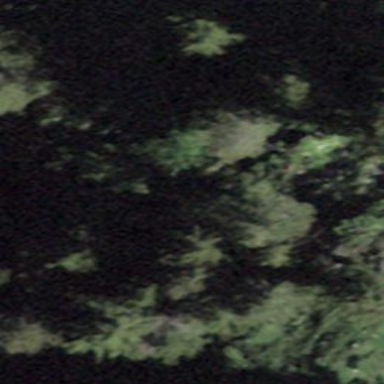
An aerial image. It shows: Forest area.